Question: So I want the index page to show the name of the user currently logged in in the footer of the index page.
'''
router.get("/login/google", passport.authenticate('google', { scope:
[ 'email', 'profile' ] }));
router.get("/login/google/callback", passport.authenticate("google", {
successRedirect: "/videos",
failureRedirect: "/login/google/error"
}));
router.get("/login/google/error", (req, res) => {
res.send("Error in google login")
})
'''
'''
passport.use(new GoogleStrategy({
clientID: GOOGLE_CLIENT_ID,
clientSecret: GOOGLE_CLIENT_SECRET,
callbackURL: "http://localhost:3000/login/google/callback",
passReqToCallback: true
},
function(request, accessToken, refreshToken, profile, done) {
User.findOrCreate({ googleId: profile.id }, function (err, user) {
return done(err, user);
});
}
));
'''
'''
<footer>
<% if(!auth){ %>
<li class="nav-item">
<a href="/register" class="nav-link active">Register!</a>
<li class="nav-item">
<a href="/login" class="nav-link active">Log In</a>
</li>
</li>
<% } else { %>
<li class="nav-item">
<a href="#" class="nav-link disabled">Welcome, <%= auth.username %> </a>
</li>
<li class="nav-item">
<a href="/logout" class="nav-link active">Log Out</a>
</li>
<% } %>
<div class="d-flex justify-content-center mt-3">
<ul class="nav">
<li class="nav-item">
<div class="g-ytsubscribe" data-channelid="UCAjHeCmPJ5lDVWw6dL_jQng" data-layout="default" data-count="default"></div>
</li>
</ul>
</footer>
'''

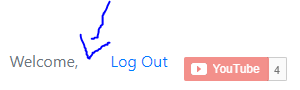
Answer: I setted user to profile in my google strategy and then idk how it was saved in req.user
EDIT:
In other words I saved the profile variable in another variable (req.user).